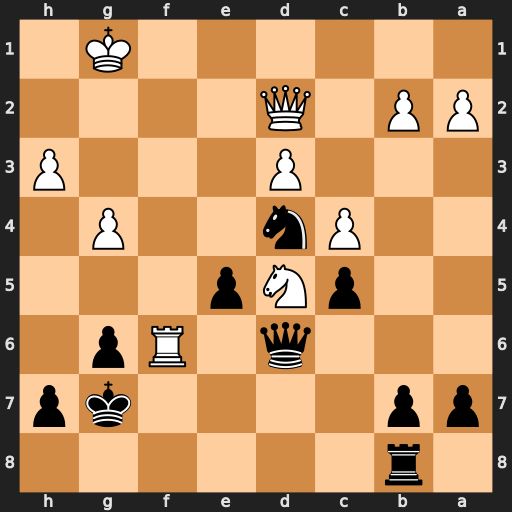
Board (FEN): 1r6/pp4kp/3q1Rp1/2pNp3/2Pn2P1/3P3P/PP1Q4/6K1
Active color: b
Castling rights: -
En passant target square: -
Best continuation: Qxf6 Nxf6 Nf3+ Kf2 Nxd2